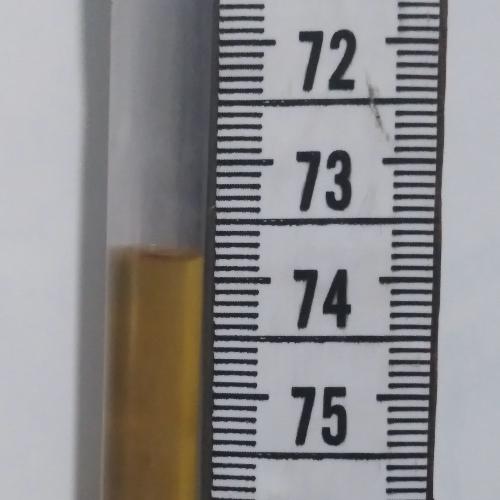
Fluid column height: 73.8 cm